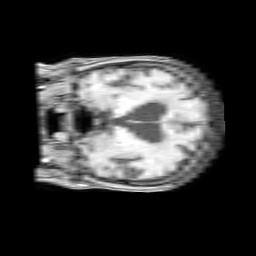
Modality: T1w
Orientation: coronal
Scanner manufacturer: philips
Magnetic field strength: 1.5 T
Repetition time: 0.2084 s
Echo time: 0.00189 s